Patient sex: M
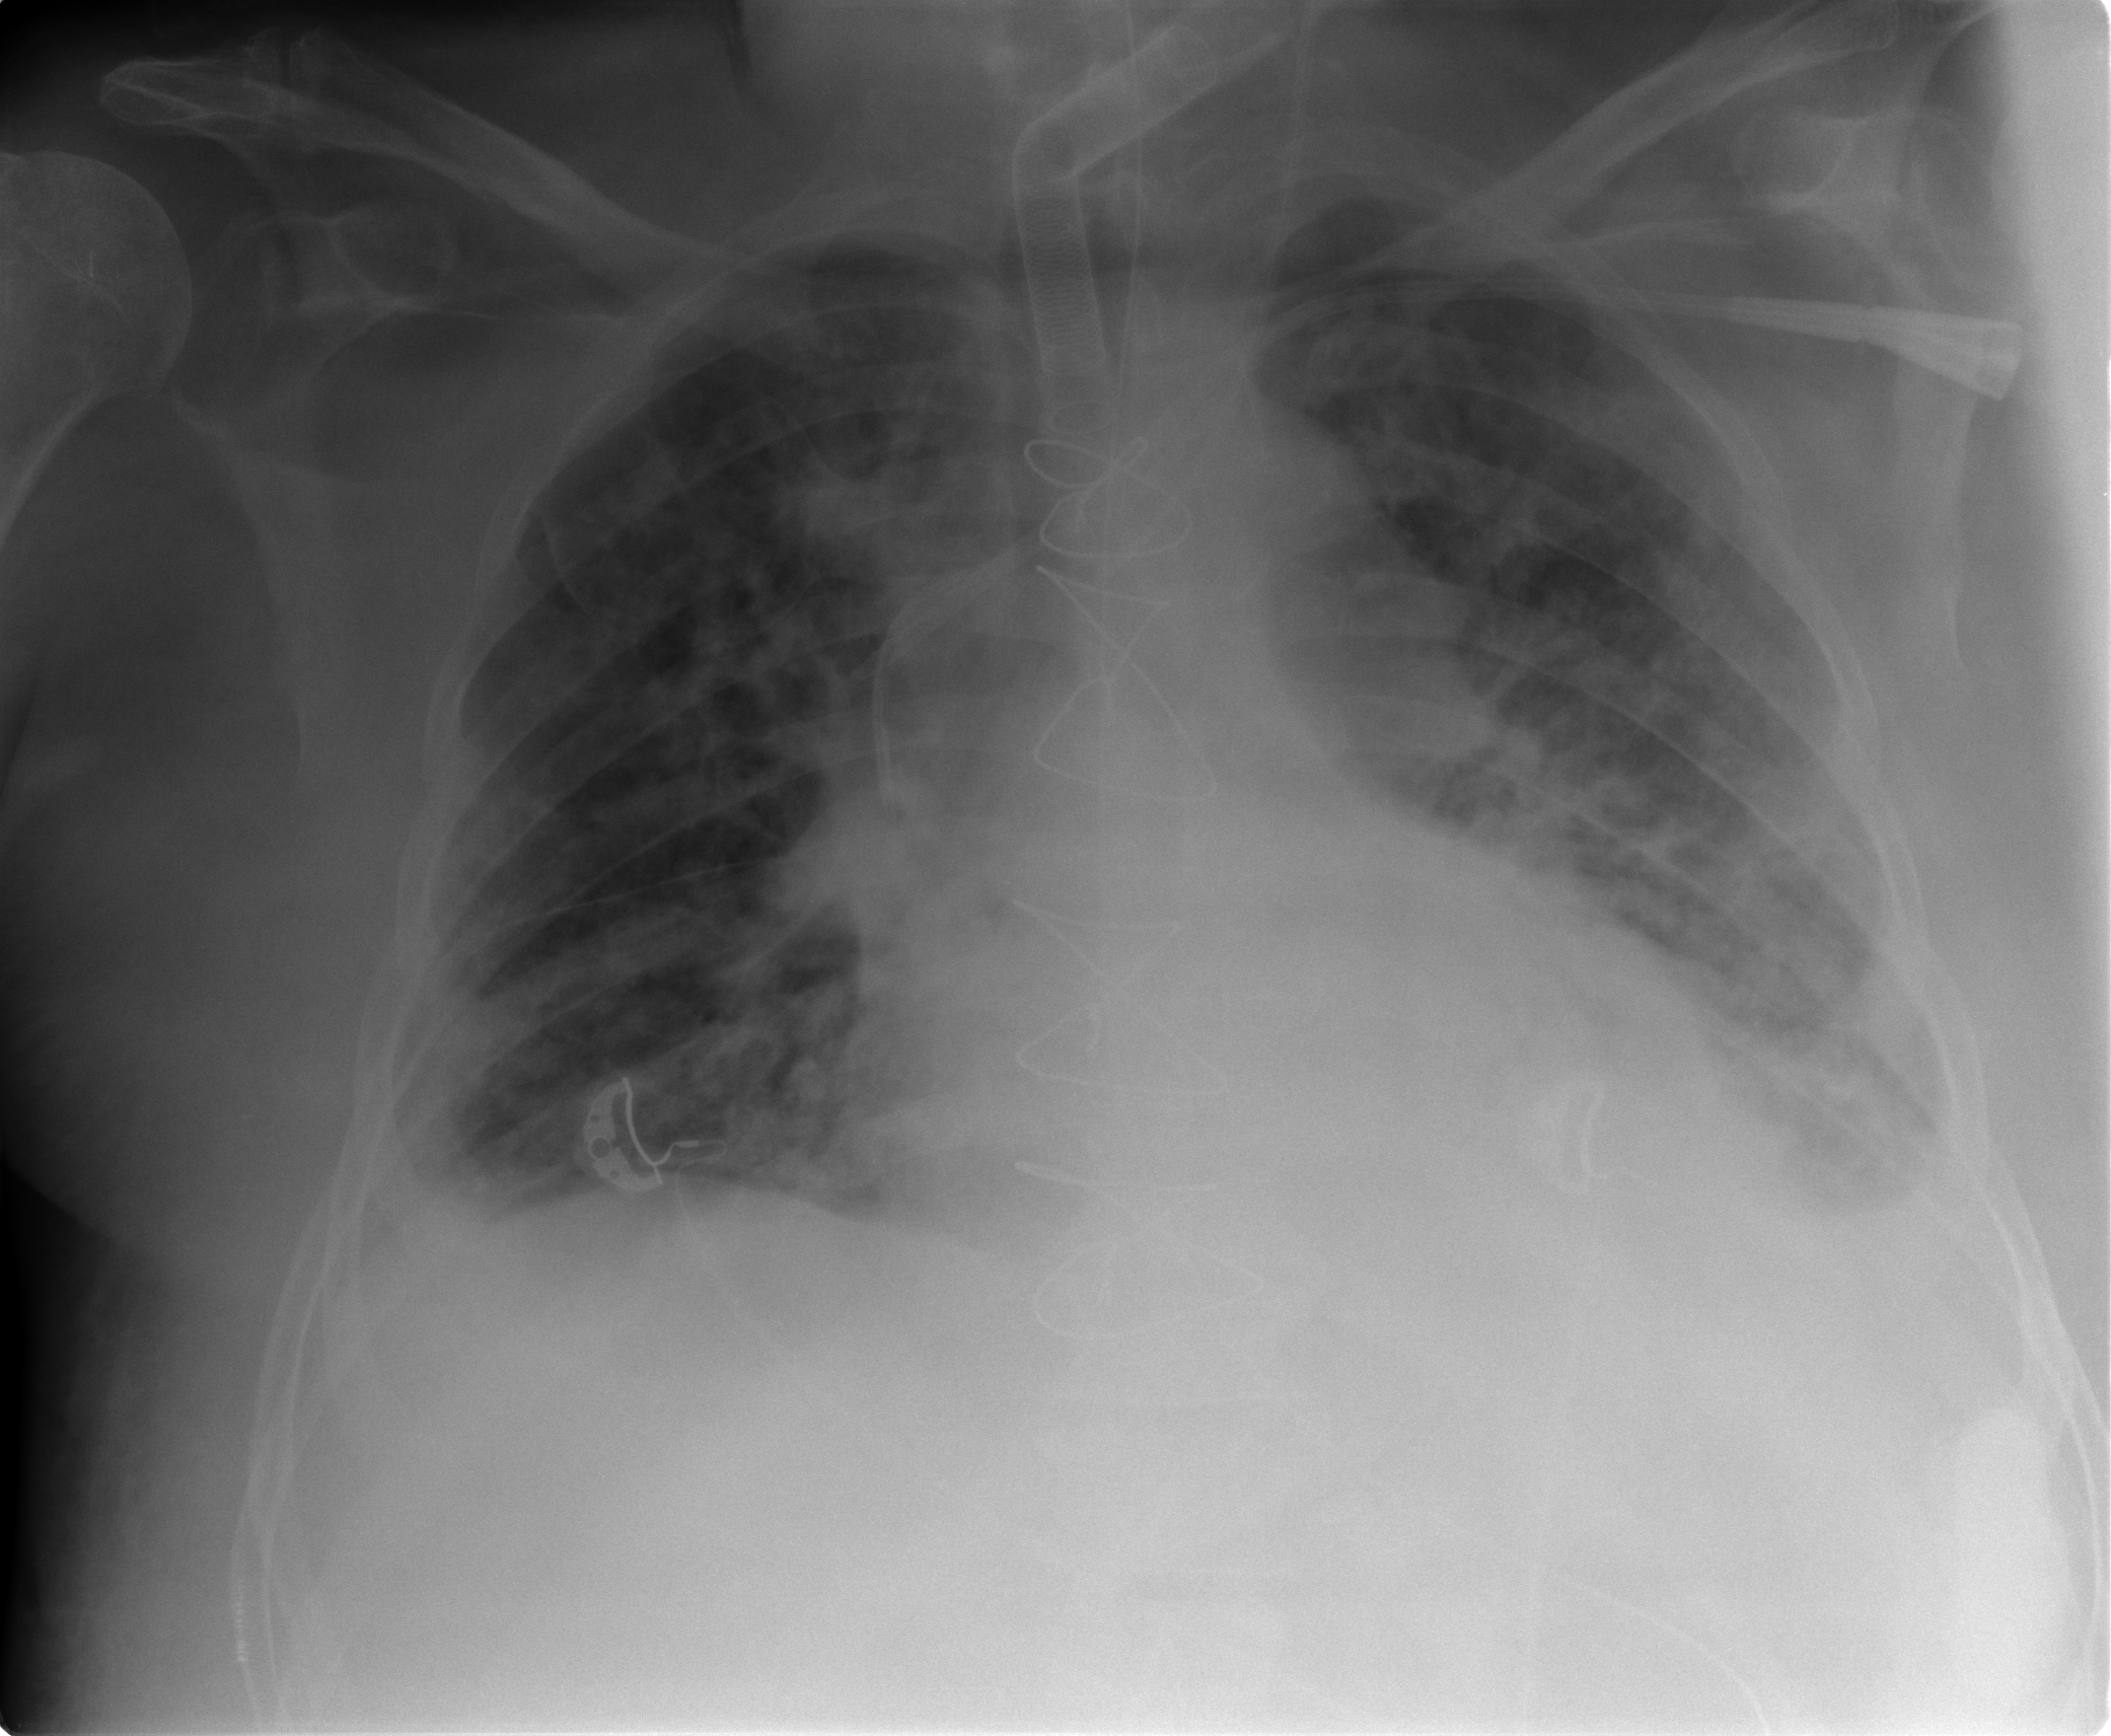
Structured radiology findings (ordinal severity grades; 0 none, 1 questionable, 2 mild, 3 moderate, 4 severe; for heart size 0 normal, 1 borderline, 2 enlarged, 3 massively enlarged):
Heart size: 2
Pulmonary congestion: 3
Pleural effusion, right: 1
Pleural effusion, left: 2
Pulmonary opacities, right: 3
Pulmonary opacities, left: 3
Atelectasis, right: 2
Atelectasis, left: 3